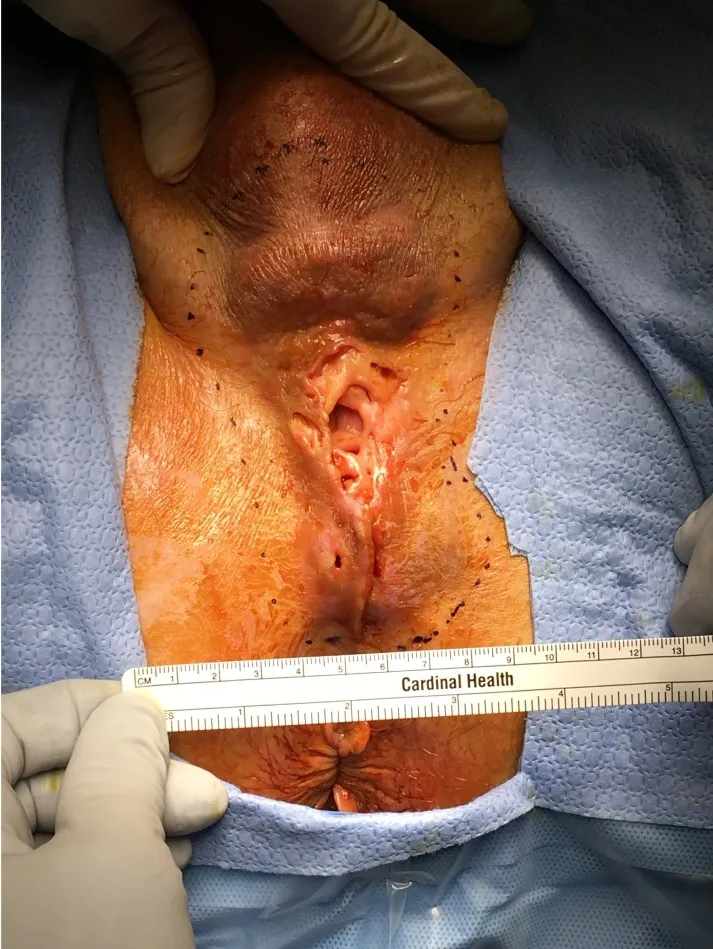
Cavitating perineal inclusion cyst, pre excision.
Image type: medical_photograph (other_medical_photograph)